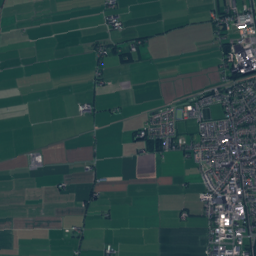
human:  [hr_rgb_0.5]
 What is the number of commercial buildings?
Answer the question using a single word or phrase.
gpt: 55

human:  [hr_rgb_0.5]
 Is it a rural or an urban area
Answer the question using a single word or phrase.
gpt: urban

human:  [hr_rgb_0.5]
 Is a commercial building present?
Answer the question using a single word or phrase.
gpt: yes

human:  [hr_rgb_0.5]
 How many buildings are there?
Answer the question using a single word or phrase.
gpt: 2023

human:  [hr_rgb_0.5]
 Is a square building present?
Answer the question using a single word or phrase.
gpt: yes

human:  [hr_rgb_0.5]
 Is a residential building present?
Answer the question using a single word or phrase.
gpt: yes

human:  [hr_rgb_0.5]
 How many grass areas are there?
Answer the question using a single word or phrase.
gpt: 260

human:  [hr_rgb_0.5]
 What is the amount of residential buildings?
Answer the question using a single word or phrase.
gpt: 1961

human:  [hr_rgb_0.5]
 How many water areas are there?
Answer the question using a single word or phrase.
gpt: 42

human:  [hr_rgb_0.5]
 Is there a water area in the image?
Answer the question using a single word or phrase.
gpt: yes

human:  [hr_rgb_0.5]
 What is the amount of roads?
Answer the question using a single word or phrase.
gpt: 242

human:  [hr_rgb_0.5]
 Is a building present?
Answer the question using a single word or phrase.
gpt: yes

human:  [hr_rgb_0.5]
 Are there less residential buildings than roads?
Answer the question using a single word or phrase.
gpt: no

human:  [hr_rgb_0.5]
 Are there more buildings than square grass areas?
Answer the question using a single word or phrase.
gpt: yes

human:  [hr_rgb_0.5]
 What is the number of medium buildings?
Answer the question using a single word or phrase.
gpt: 33

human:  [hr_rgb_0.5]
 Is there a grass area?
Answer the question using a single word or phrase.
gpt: yes

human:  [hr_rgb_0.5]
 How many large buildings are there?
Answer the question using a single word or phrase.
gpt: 6

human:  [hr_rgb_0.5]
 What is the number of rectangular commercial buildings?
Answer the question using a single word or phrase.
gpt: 23

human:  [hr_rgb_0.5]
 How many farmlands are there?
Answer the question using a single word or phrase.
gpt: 34

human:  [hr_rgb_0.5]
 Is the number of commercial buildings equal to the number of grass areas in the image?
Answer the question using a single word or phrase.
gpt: no

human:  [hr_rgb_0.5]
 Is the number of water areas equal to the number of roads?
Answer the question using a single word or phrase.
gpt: no

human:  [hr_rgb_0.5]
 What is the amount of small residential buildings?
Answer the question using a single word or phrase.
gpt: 1936

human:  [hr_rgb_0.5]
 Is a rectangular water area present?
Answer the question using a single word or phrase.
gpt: yes

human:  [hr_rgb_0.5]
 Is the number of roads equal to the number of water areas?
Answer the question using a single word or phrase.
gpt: no

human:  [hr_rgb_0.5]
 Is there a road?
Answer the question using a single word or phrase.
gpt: yes

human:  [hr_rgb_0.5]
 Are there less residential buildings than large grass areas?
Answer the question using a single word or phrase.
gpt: no

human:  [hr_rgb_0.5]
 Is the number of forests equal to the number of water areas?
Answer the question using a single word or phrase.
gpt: no

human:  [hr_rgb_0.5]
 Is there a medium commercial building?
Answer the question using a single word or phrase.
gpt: yes

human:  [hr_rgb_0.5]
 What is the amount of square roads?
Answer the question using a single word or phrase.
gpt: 0

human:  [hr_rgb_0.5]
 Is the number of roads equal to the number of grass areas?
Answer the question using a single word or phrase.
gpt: no

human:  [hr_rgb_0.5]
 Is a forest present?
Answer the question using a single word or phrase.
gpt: yes

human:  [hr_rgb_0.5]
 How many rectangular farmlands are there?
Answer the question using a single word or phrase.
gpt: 1

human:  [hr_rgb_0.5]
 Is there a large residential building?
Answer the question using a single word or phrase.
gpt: yes

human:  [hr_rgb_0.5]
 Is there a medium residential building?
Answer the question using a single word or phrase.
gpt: yes

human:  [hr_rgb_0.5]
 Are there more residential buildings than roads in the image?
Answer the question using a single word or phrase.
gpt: yes

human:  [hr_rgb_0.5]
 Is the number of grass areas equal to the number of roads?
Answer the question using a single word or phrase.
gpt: no

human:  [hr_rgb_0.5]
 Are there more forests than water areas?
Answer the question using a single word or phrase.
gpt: yes

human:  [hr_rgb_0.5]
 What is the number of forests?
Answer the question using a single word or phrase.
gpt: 52

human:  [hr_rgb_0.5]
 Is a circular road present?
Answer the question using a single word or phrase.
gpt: no

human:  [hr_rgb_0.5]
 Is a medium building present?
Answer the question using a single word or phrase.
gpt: yes

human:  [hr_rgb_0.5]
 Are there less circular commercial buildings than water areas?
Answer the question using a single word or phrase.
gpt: yes

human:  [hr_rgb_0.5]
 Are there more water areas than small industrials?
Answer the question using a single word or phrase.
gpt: yes

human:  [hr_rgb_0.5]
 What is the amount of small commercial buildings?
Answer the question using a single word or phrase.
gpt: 41

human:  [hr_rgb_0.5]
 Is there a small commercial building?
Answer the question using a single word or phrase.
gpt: yes

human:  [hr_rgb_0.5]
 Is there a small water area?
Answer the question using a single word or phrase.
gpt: yes

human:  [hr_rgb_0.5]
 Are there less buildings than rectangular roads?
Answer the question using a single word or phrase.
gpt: no

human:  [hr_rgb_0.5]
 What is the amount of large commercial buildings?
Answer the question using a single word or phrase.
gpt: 1

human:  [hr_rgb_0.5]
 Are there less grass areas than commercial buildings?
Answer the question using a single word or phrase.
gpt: no

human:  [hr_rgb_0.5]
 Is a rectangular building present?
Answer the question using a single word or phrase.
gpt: yes

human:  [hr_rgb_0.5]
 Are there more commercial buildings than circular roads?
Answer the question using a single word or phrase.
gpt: yes

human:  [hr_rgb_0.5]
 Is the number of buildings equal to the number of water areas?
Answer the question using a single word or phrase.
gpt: no

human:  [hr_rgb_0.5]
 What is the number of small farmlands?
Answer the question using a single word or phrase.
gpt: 0

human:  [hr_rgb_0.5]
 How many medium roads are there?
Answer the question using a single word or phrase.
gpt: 0

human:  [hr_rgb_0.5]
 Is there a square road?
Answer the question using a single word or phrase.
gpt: no

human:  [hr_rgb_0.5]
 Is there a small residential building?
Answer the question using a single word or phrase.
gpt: yes

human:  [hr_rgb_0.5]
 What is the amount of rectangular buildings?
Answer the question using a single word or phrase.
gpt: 1044

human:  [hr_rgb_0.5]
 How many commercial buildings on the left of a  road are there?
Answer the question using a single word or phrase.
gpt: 55

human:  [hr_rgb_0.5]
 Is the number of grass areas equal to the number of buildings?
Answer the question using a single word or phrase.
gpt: no

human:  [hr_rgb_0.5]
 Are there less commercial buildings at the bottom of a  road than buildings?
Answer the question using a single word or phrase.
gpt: yes

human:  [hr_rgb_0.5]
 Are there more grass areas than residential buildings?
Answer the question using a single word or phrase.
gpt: no

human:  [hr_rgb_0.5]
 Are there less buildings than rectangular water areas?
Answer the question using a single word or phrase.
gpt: no

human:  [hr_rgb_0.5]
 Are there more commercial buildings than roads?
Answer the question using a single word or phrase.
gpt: no

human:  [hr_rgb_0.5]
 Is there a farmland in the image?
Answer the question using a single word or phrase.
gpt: yes

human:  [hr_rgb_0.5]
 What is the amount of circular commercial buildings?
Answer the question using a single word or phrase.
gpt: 26